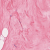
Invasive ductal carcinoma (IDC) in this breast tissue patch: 0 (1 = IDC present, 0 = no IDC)